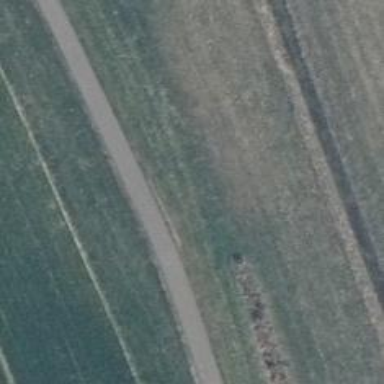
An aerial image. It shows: Asphalt cycleway.